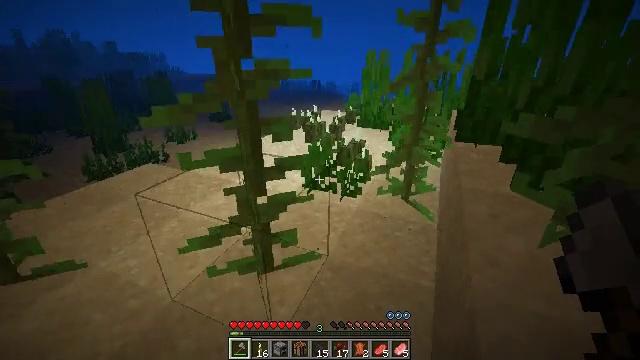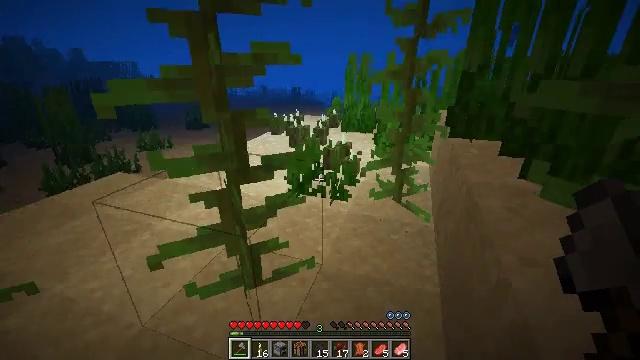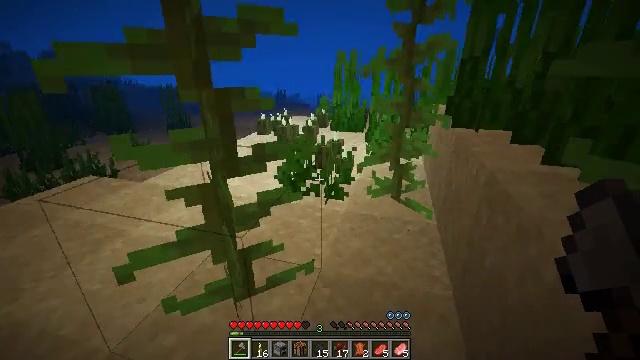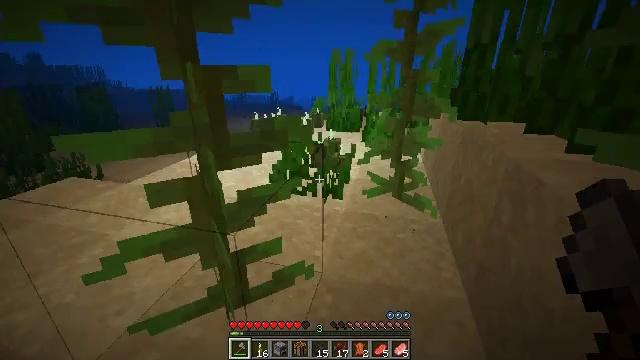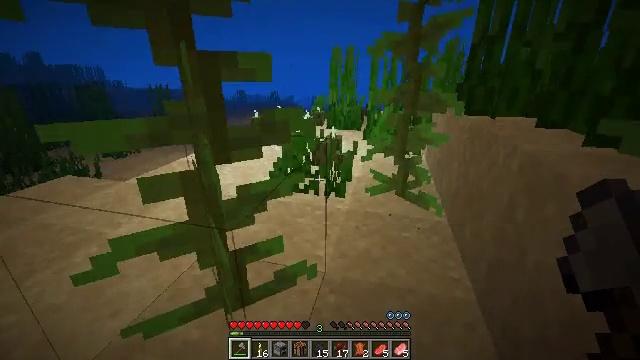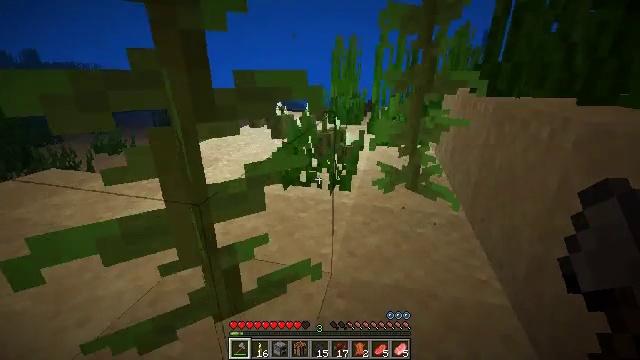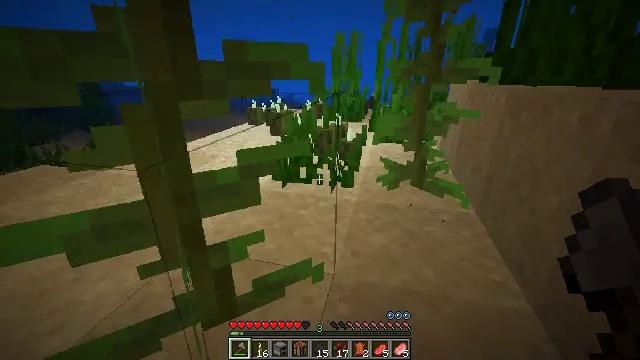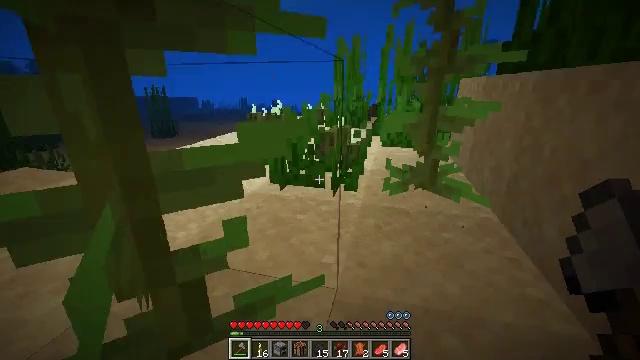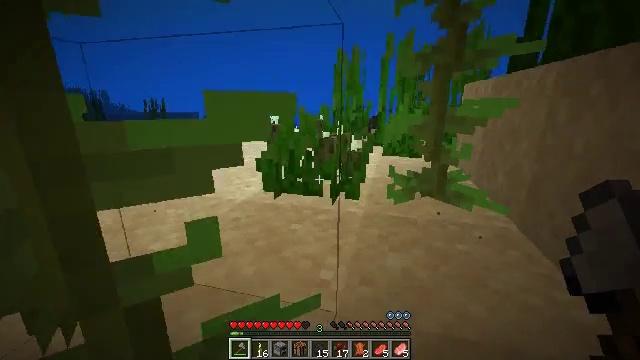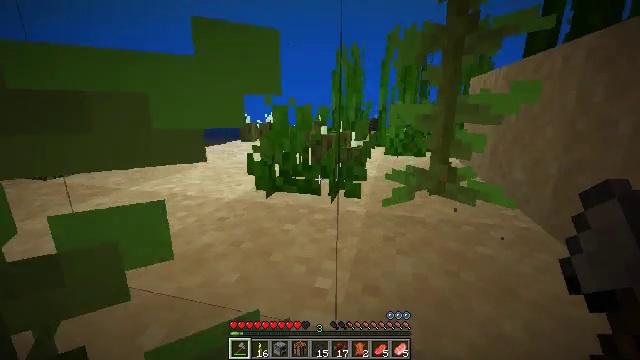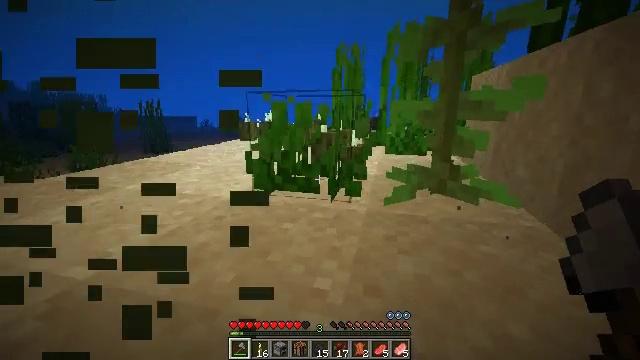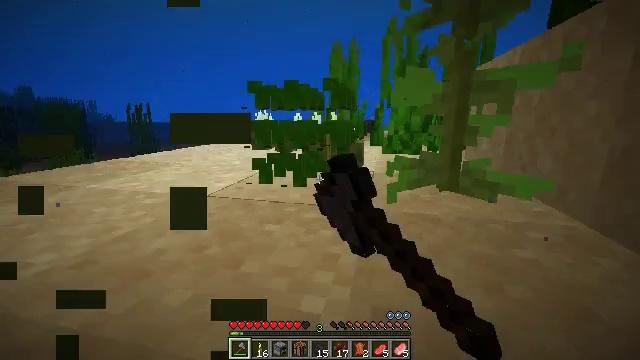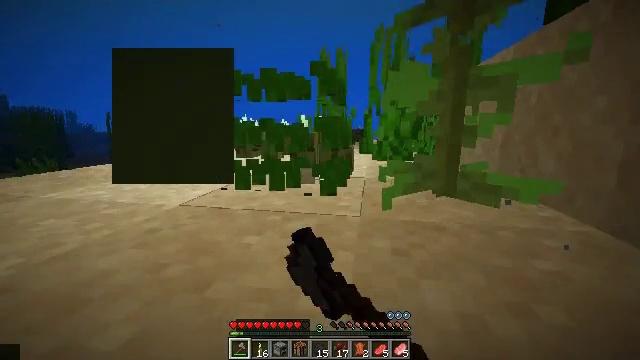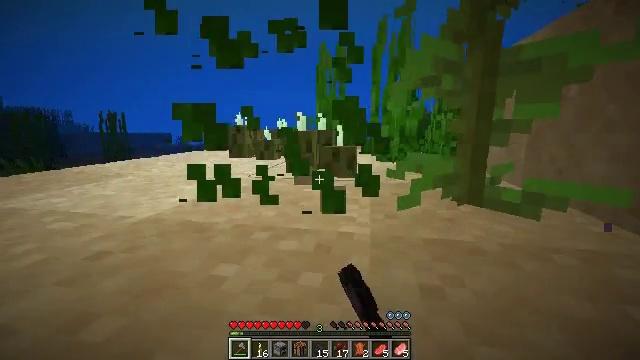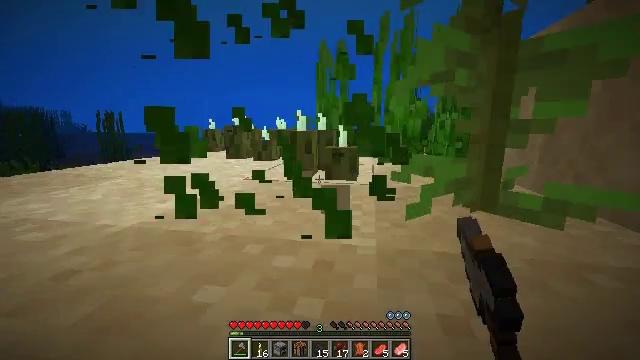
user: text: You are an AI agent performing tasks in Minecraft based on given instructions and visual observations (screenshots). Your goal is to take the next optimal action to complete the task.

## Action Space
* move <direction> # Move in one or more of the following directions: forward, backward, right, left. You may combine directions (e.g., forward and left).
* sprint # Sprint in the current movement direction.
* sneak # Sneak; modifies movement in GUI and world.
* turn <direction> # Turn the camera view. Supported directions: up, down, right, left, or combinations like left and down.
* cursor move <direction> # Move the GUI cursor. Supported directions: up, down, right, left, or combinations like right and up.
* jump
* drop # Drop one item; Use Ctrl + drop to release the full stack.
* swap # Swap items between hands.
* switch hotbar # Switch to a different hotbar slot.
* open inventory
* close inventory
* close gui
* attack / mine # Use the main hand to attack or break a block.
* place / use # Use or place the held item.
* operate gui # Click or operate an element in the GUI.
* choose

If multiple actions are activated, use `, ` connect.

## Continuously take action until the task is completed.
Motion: motion action
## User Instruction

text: Dive and mine the kelp.
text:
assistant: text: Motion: move forward, sprint, turn right and up
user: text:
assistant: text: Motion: move forward and move right, sprint, turn right
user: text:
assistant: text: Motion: move forward and move right, sprint, turn right
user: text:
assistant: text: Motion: move forward and move right, sprint
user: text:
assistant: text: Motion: move forward and move right, sprint
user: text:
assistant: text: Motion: move forward and move right, sprint
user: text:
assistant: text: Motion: move forward and move right, sprint, turn up
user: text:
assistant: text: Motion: move forward, sprint, turn up
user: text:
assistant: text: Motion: move forward, sprint, turn up
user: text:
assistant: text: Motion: move forward, sprint, attack / mine
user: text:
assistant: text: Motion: move forward, sprint, turn right and up, attack / mine
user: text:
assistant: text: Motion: move forward, sprint, turn right and up, attack / mine
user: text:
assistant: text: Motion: move forward, sprint, attack / mine
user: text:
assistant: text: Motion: move forward, attack / mine
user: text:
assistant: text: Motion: attack / mine